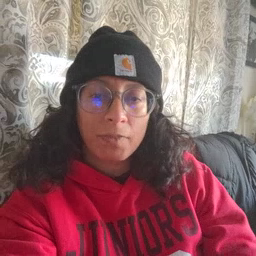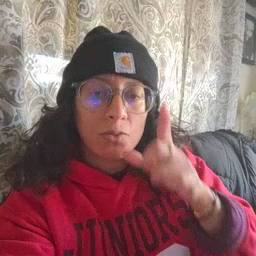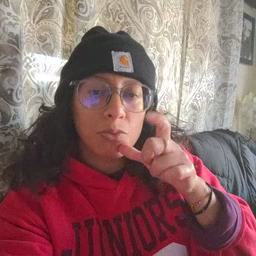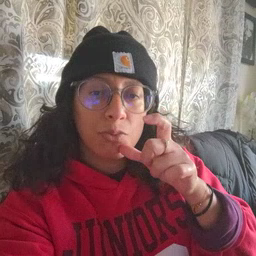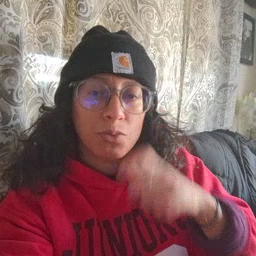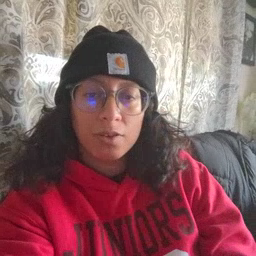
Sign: who